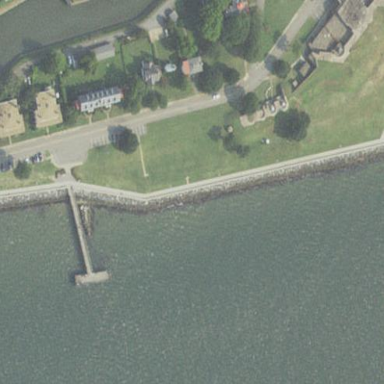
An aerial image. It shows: Breakwater made of rocks.